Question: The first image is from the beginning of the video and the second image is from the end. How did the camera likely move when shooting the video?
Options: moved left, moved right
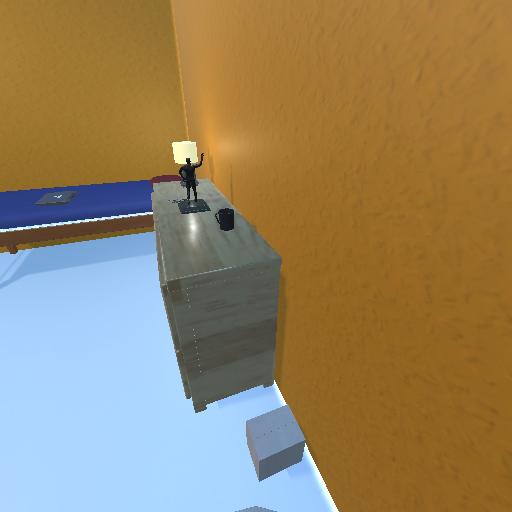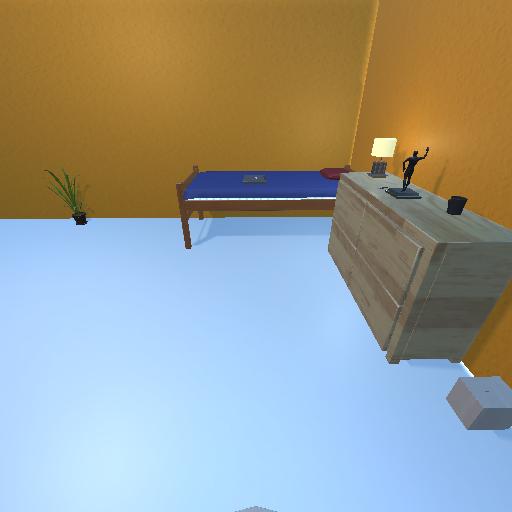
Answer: moved left